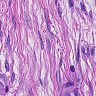
Metastatic tissue present: yes